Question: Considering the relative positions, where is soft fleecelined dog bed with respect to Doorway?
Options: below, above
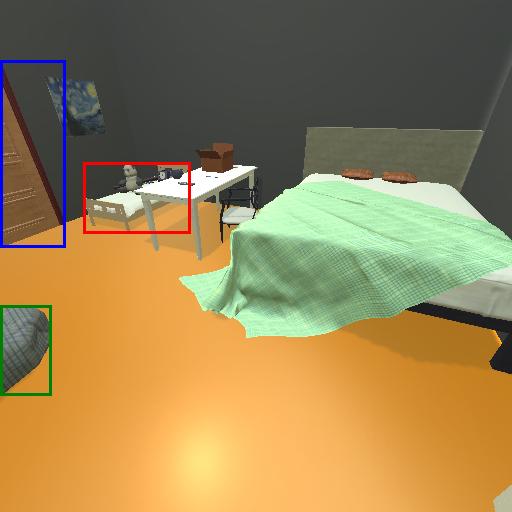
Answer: below